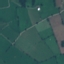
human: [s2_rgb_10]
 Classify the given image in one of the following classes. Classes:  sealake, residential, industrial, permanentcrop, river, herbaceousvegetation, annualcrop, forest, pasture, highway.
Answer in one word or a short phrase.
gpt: Pasture